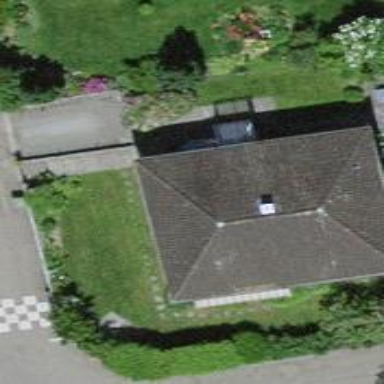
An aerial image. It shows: Hipped roof house.